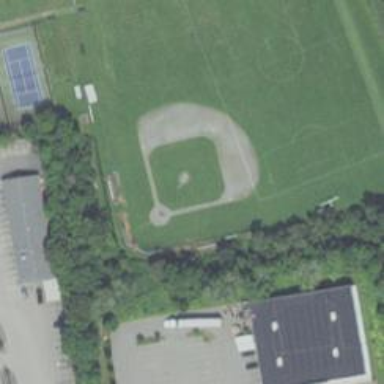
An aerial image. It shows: Baseball pitch for leisure land activities.